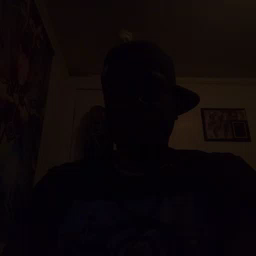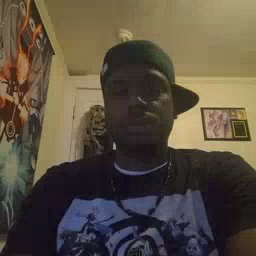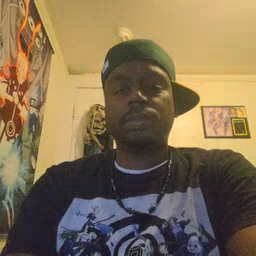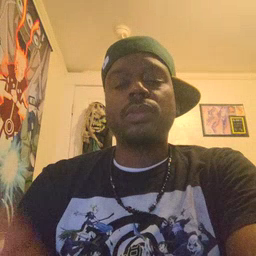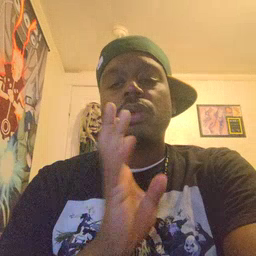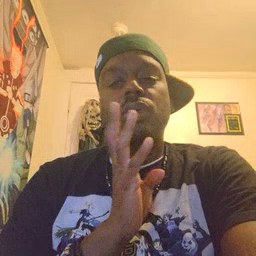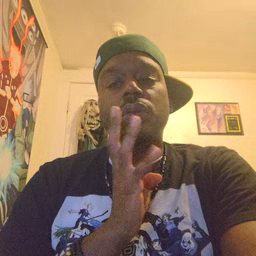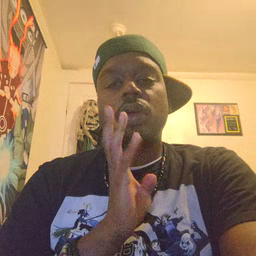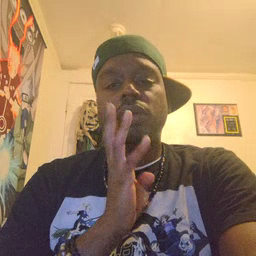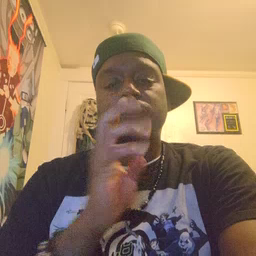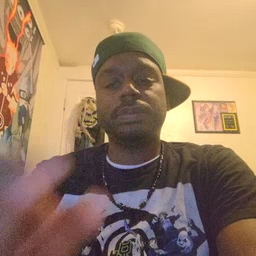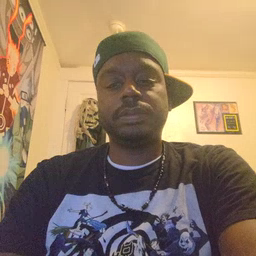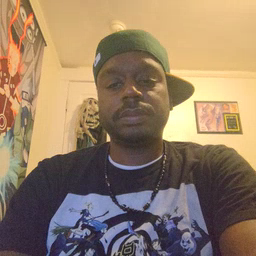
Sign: talk